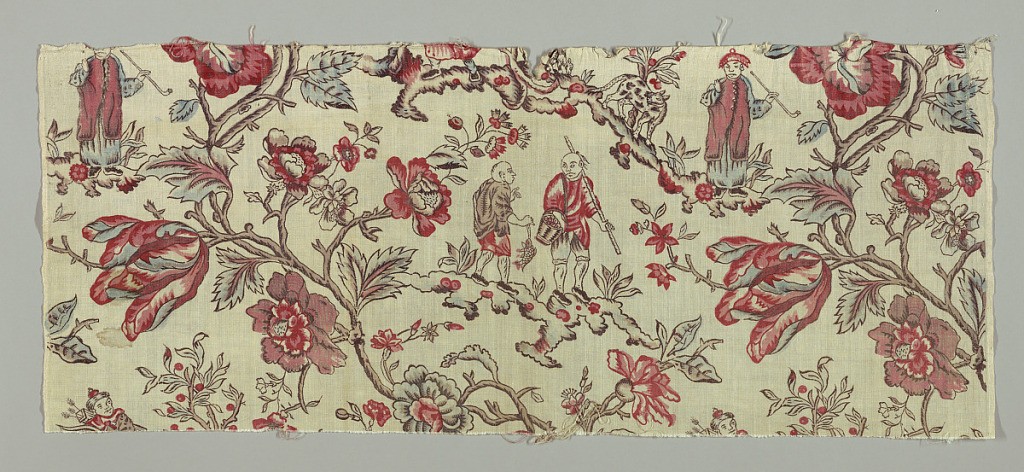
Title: Fragments
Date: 1775–85
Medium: linen warp, cotton weft Technique: block printed on plain weave
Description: Large flowers on curving stems with chinoiserie figures. Black, two reds, lavender/grey and blue.